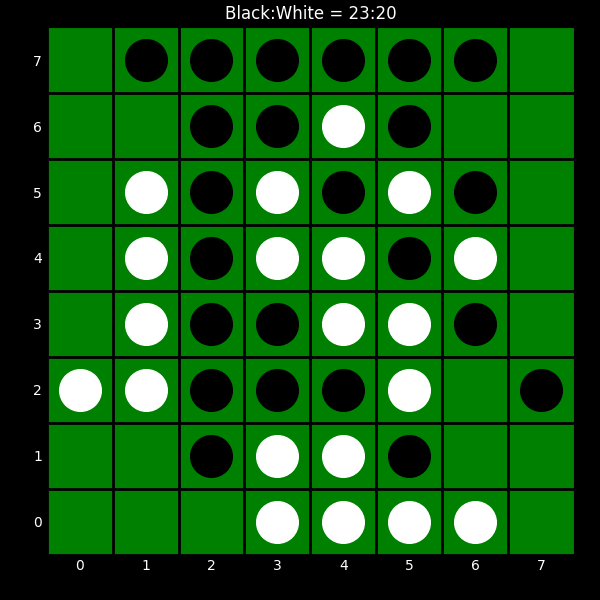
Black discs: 23
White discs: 20